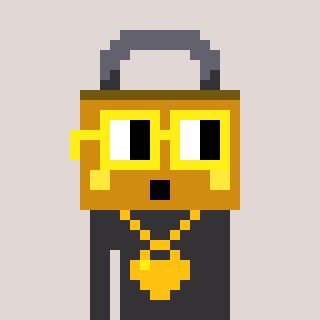
a pixel art character with square yellow glasses, a lock-shaped head and a grayscale-colored body on a warm background